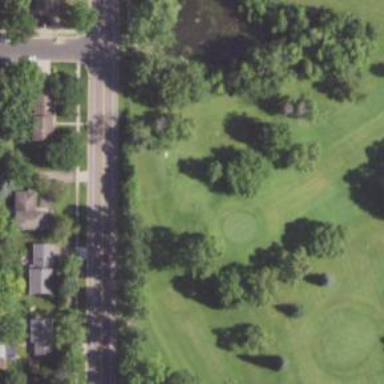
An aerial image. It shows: Golf hole.